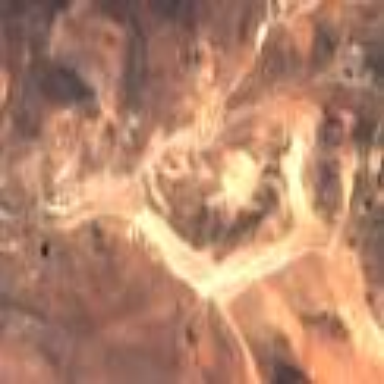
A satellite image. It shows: Industrial area used for mining operations.